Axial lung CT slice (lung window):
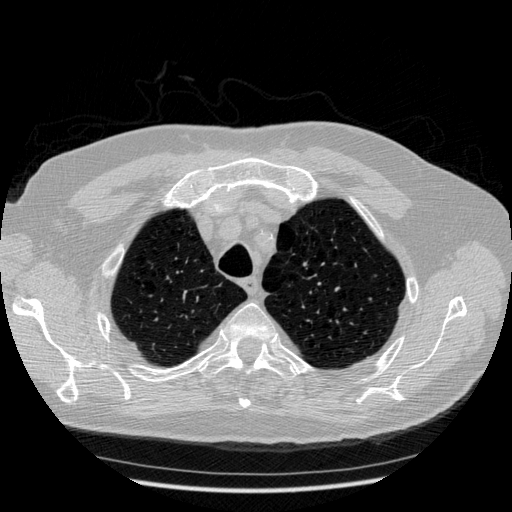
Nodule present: no